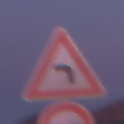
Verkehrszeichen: KurveLinks
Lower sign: Ueberholverbot
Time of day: Dawn
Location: Outdoor (Nature)
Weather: PartlyCloudy
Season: NotSpecified
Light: Natural